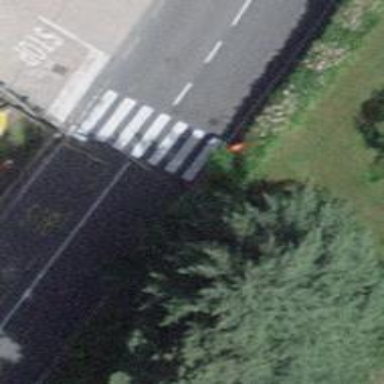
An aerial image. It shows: Uncontrolled zebra crossing on the road.